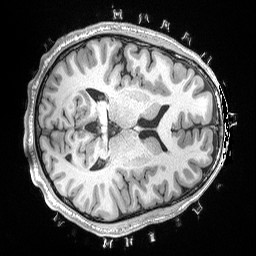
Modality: T1w
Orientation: axial
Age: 24
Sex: female
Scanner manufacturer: siemens
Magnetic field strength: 3 T
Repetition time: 2.53 s
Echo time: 0.00169 s